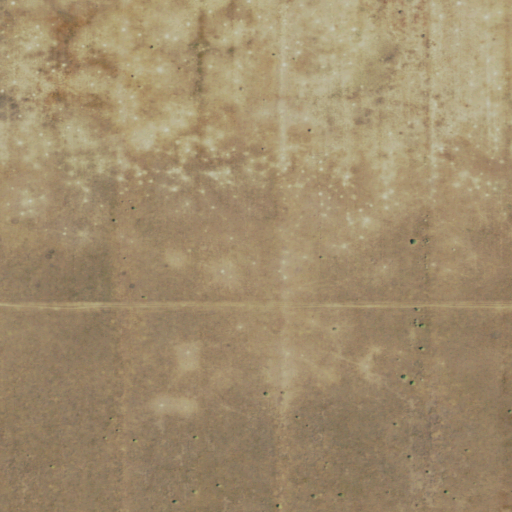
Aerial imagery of mountain in Colorado named Gun Barrel Hill containing only grassland